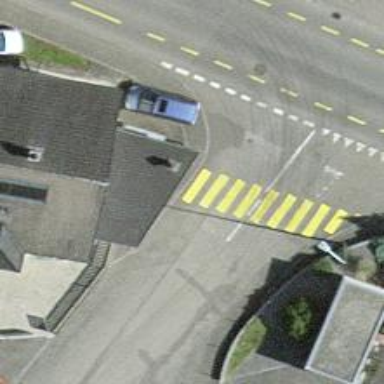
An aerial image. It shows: Uncontrolled zebra crossing on the road.